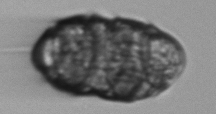
Label: Margalefidinium